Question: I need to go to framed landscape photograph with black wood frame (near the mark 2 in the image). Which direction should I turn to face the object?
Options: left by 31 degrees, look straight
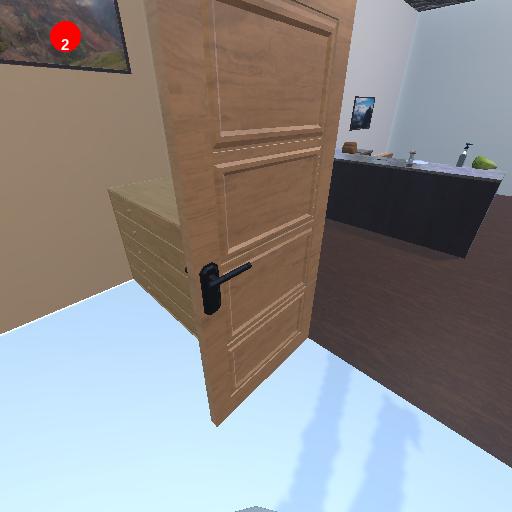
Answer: left by 31 degrees